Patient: sex M, age 48
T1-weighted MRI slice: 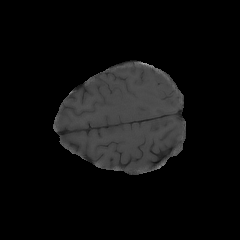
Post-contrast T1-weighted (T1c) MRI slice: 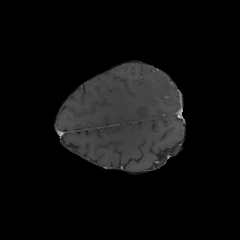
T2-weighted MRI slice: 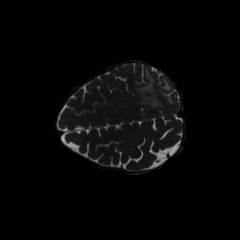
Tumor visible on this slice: yes
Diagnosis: Glioblastoma, IDH-wildtype
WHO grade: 4